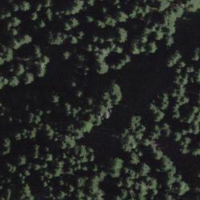
EUNIS habitat code: 43
Species observed at this site:
Sambucus racemosa